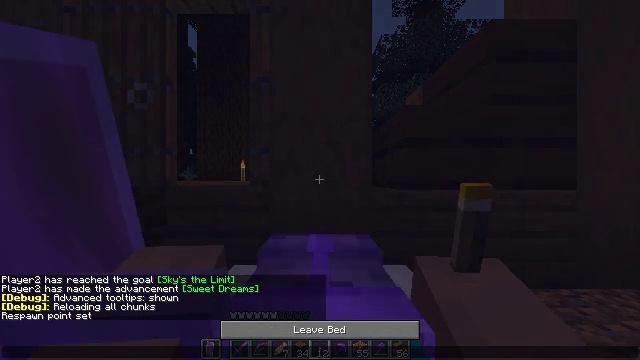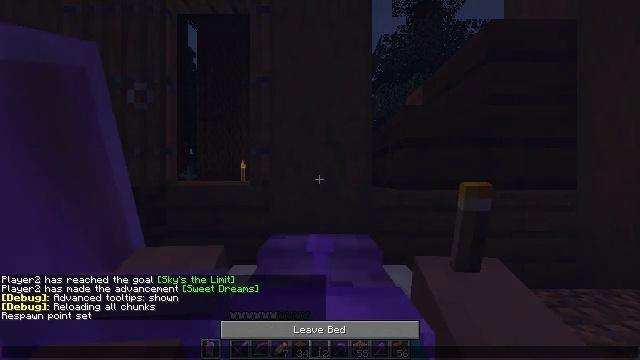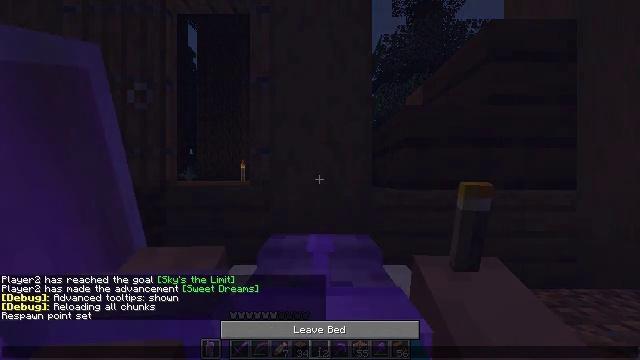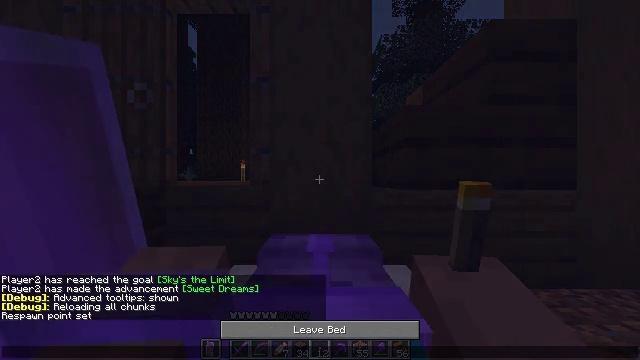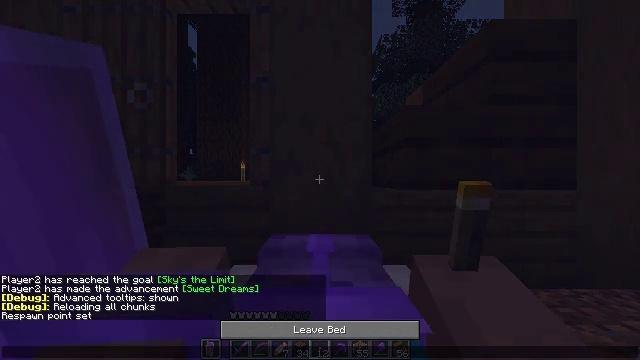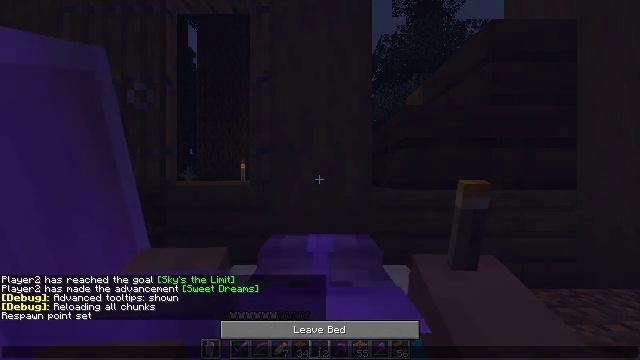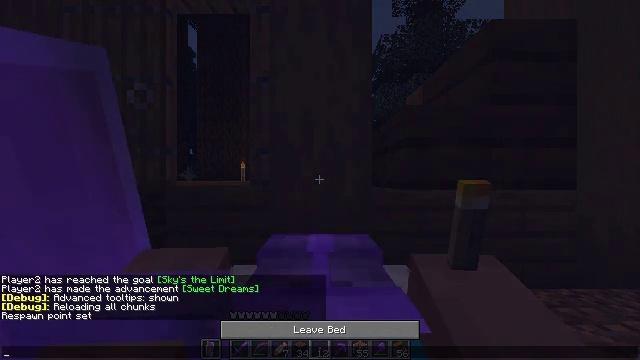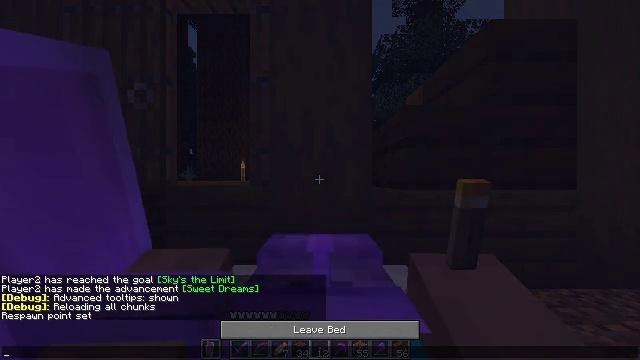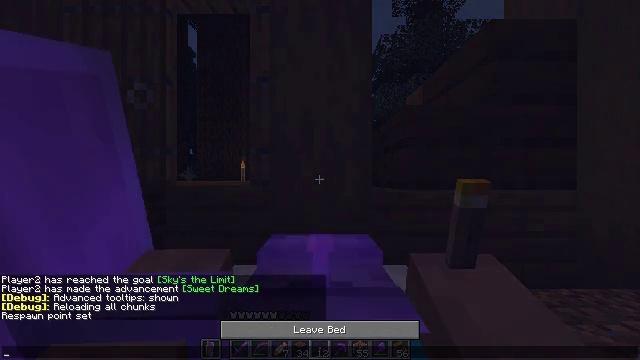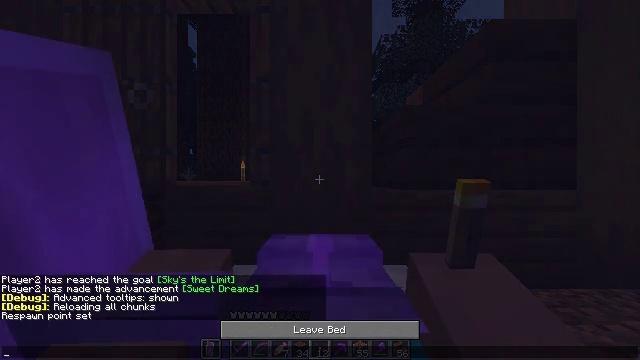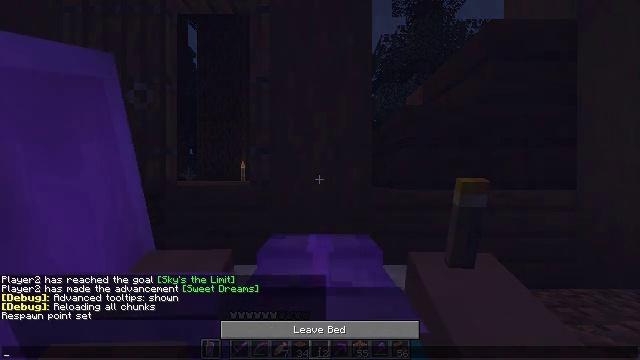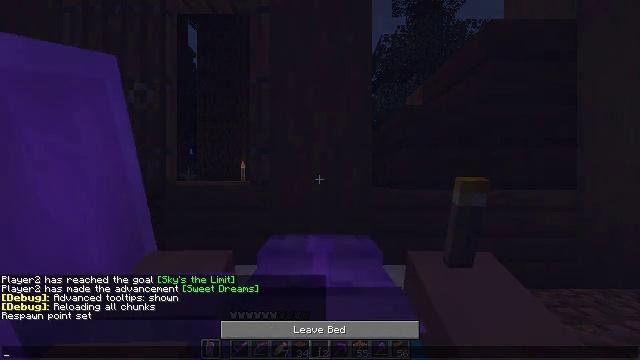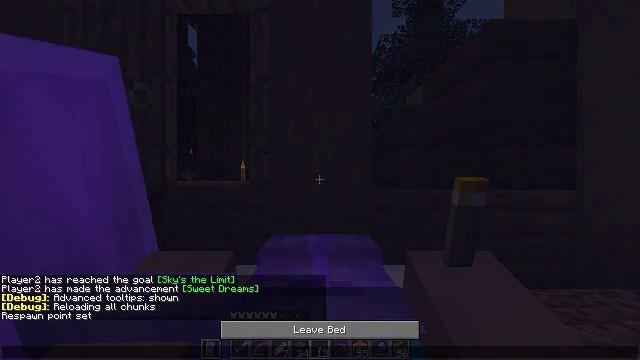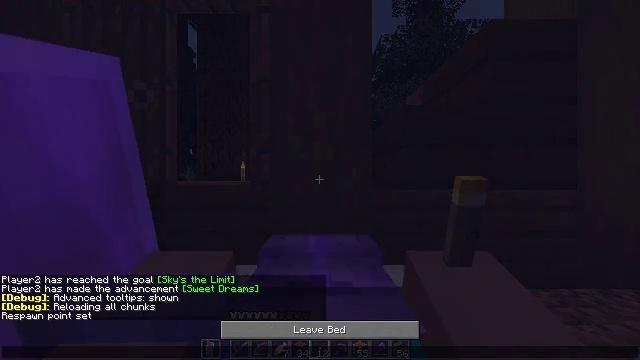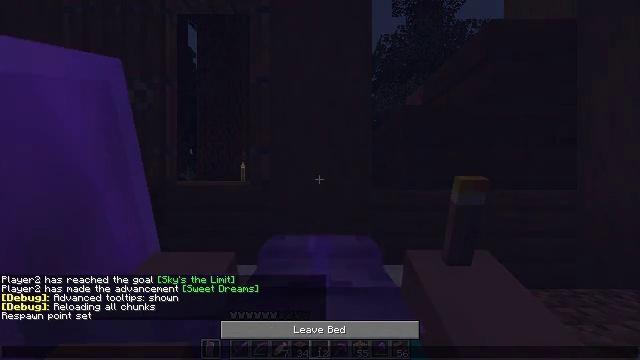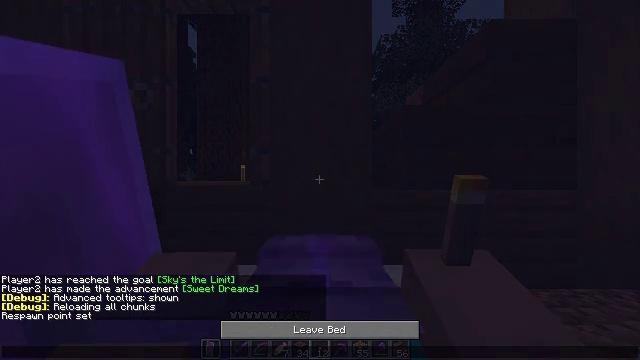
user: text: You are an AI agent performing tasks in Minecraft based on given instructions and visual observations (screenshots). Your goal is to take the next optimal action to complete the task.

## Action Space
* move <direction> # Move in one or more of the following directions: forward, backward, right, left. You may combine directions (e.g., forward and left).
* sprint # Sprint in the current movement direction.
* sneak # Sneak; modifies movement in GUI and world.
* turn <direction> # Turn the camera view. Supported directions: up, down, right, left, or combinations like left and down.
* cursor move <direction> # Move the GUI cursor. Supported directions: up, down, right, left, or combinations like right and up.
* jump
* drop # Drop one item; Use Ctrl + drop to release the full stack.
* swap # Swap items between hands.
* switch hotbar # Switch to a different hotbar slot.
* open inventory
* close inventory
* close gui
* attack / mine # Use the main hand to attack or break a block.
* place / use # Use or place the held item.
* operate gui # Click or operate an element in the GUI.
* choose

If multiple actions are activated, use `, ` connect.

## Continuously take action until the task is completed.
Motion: motion action
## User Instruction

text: Remove the dark oak stairs from the build.
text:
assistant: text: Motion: no_op
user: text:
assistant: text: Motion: no_op
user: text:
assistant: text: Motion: no_op
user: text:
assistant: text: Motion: no_op
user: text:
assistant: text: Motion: no_op
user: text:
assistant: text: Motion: no_op
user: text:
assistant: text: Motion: no_op
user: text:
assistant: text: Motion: no_op
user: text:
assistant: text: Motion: no_op
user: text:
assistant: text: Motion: no_op
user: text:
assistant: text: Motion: no_op
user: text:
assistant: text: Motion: no_op
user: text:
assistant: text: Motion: no_op
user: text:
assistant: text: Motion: no_op
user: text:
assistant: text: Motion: no_op
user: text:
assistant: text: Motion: no_op
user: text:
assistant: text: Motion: no_op
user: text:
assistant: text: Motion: no_op
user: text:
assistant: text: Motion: no_op
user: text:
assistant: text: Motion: no_op
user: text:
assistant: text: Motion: no_op
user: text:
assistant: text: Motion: no_op
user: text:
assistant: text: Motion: no_op
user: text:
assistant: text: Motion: no_op
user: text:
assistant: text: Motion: no_op
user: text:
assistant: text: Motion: no_op
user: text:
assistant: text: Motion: no_op
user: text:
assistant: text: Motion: no_op
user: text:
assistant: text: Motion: no_op
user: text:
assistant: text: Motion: no_op